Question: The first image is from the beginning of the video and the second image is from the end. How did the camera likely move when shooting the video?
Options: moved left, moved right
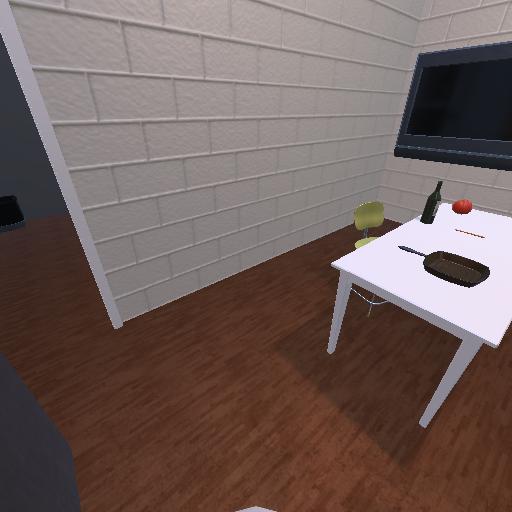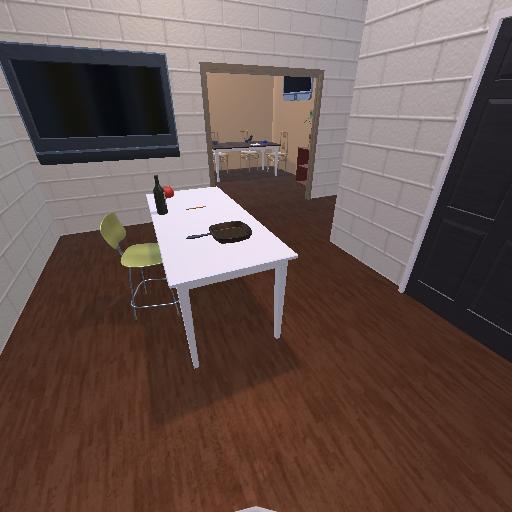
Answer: moved left